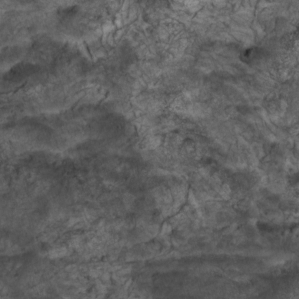
Label: non_frost